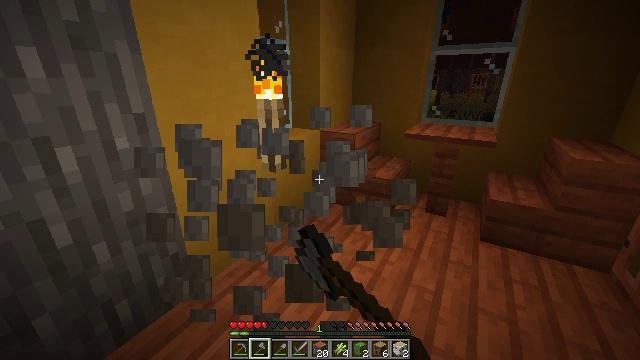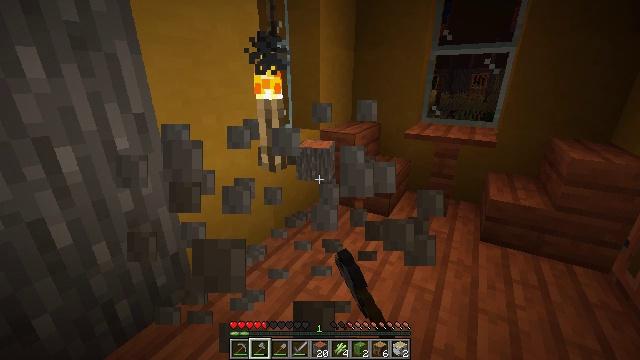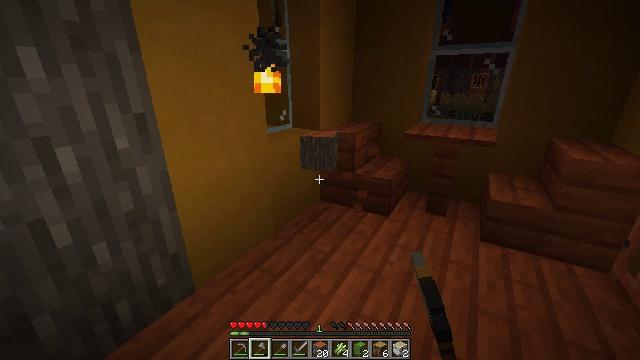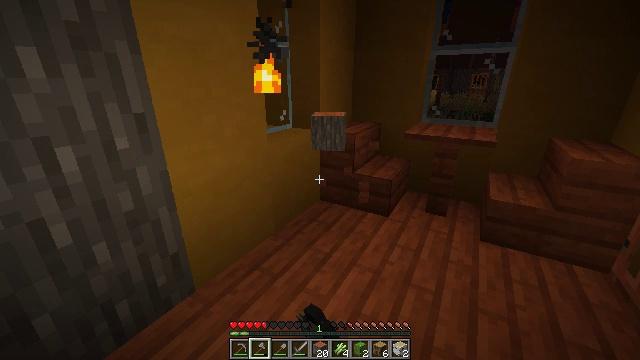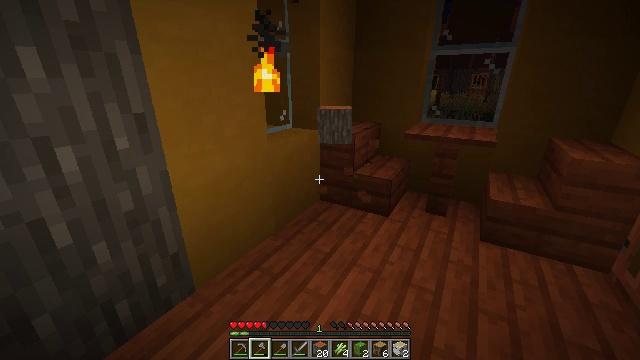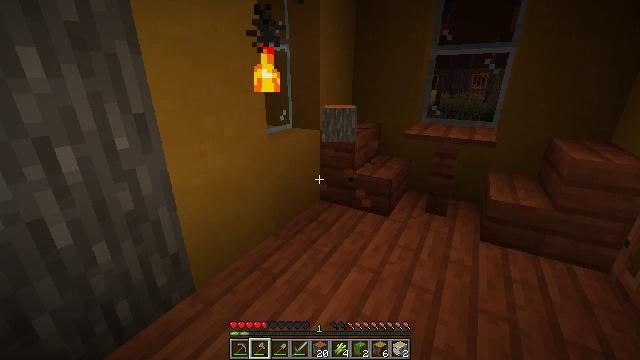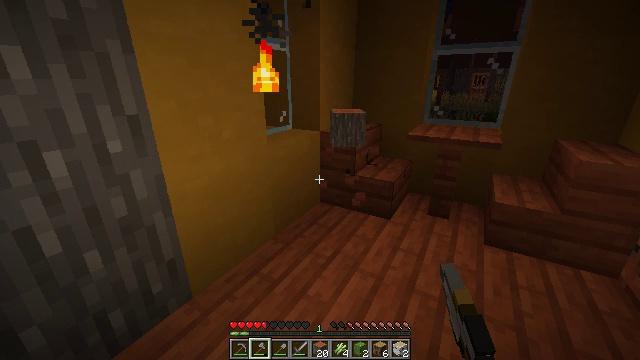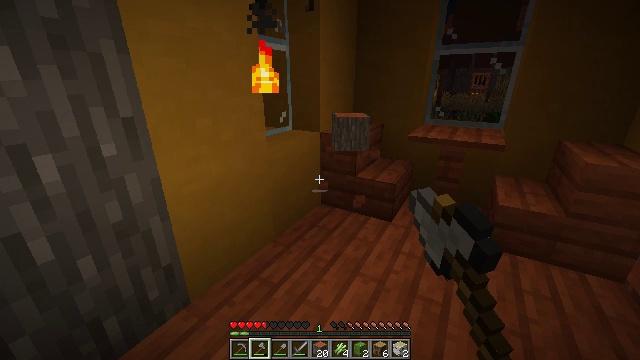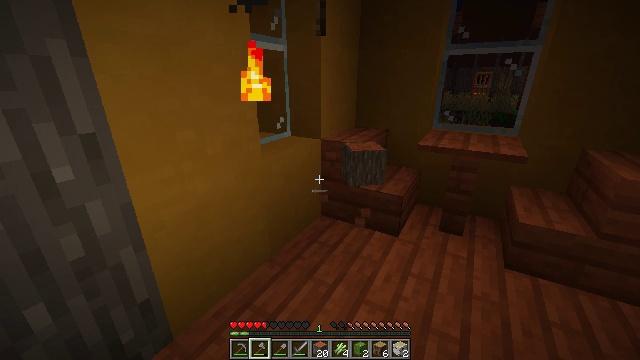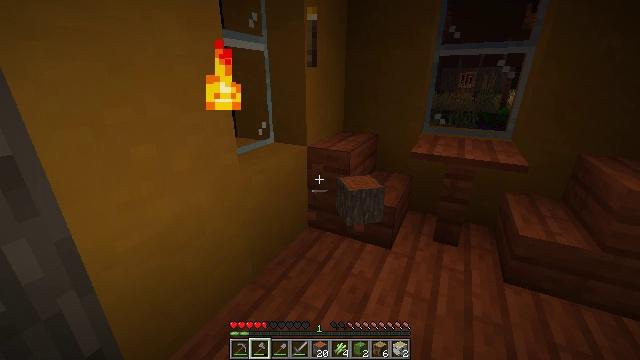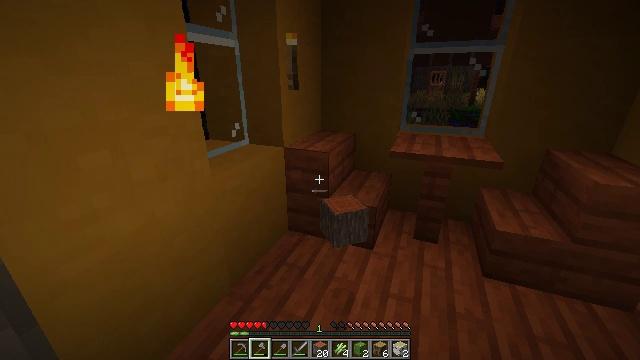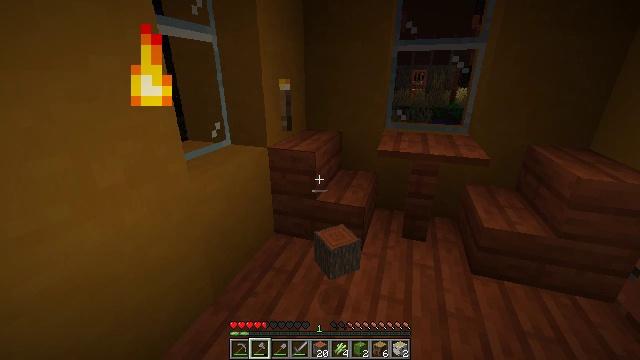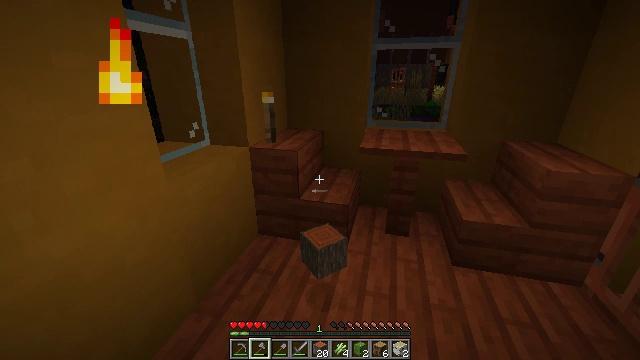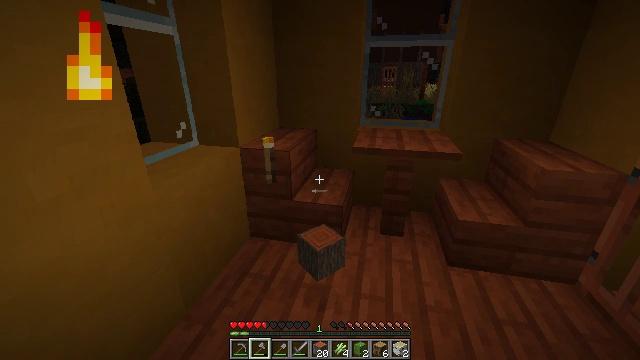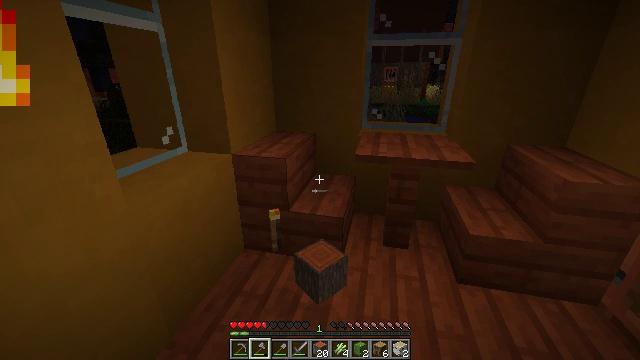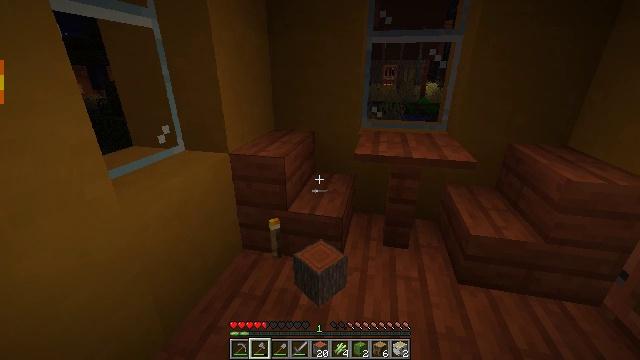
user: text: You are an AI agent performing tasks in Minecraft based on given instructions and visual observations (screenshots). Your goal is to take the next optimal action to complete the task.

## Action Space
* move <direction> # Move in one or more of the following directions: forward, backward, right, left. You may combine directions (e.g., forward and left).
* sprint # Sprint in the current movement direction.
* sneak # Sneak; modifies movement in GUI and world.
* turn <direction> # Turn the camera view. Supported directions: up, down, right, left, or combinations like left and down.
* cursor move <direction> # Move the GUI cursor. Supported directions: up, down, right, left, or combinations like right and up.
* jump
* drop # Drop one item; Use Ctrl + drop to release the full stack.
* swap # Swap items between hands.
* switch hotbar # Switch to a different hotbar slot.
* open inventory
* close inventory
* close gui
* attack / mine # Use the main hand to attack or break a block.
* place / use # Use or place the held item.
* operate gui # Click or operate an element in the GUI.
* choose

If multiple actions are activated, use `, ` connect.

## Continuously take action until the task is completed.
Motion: motion action
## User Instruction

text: Get the acacia pressure plate back into the inventory.
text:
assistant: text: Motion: attack / mine
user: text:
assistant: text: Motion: attack / mine
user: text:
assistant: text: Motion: attack / mine
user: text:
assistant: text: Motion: attack / mine
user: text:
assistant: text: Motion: attack / mine
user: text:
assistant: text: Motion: move forward, attack / mine
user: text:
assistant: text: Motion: move forward
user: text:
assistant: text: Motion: move forward
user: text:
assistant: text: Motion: move forward, turn right
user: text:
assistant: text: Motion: turn right
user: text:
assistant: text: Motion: turn right
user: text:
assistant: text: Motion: turn right
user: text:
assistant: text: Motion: move forward, turn right
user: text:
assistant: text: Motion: move forward
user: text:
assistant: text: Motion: move forward
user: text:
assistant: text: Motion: move forward and move right, turn down
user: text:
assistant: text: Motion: move forward and move right
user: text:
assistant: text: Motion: move forward and move right
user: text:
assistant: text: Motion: move forward and move right
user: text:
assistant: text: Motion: move forward, turn right and down
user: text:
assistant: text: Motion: turn right and down
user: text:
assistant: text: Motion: turn right, attack / mine
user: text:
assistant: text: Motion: turn right, attack / mine
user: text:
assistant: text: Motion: turn right, attack / mine
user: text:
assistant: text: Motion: attack / mine
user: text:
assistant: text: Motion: attack / mine
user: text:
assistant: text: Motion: attack / mine
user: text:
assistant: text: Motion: attack / mine
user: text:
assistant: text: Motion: attack / mine
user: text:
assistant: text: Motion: attack / mine